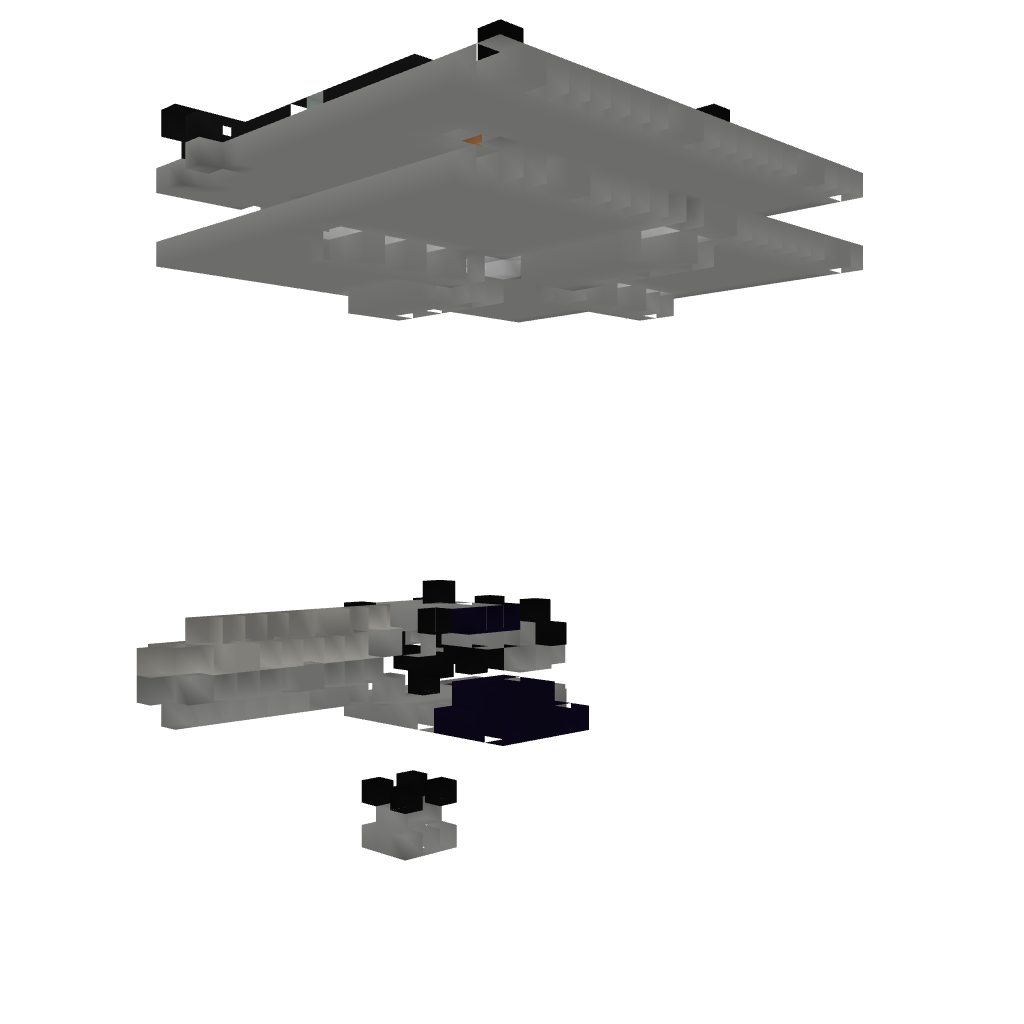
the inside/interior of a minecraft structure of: Mob XP Farm